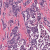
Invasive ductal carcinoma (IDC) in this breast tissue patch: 1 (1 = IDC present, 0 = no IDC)